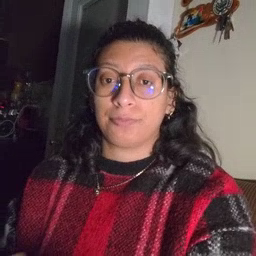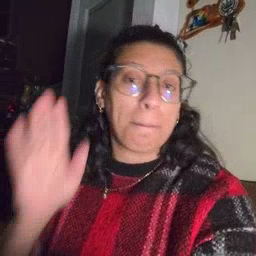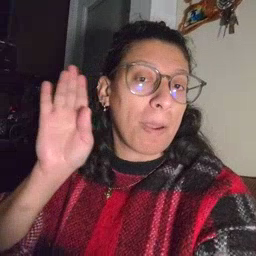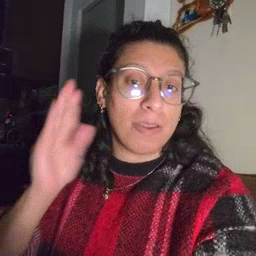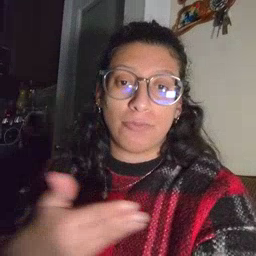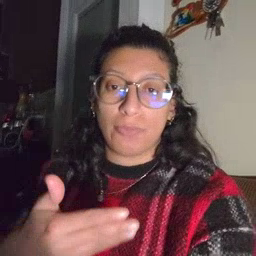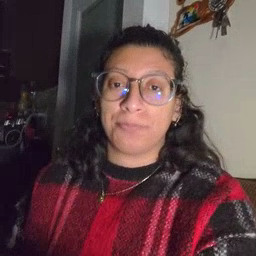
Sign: puppy